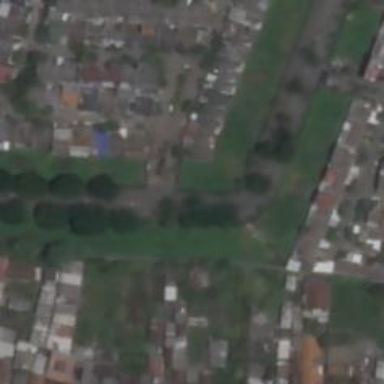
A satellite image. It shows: Residential road.